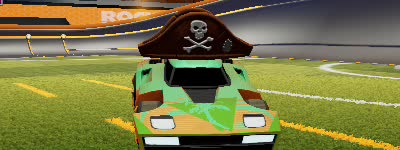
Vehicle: breakout